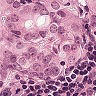
Metastatic tissue present: yes